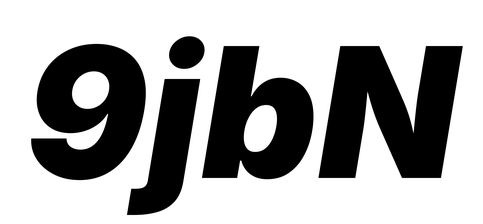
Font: Inter-Italic_Black_Italic